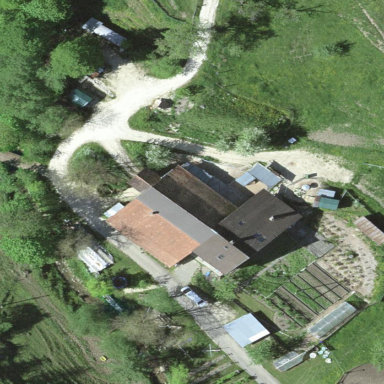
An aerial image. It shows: Farmyard area.